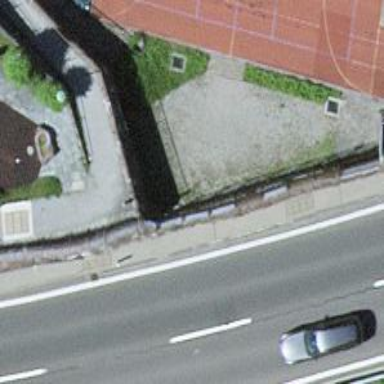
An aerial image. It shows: Retaining wall.